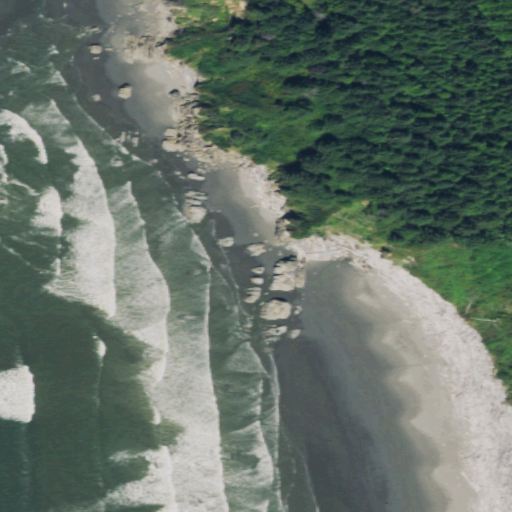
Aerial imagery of cape in Washington named Browns Point containing open water, barren land, evergreen forest, grassland, deciduous forest, and low intensity development